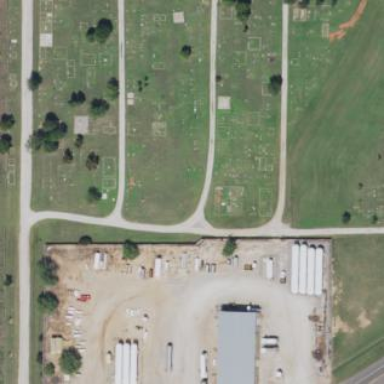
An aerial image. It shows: Cemetery.